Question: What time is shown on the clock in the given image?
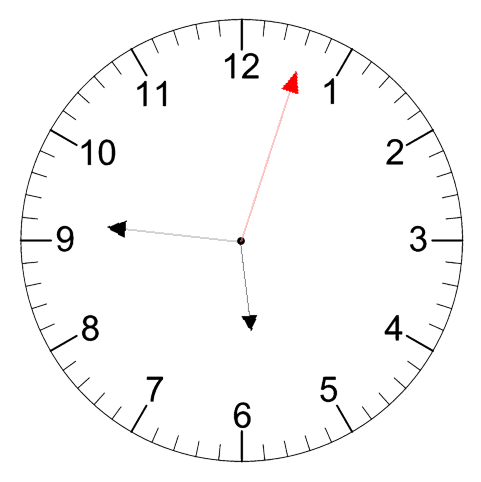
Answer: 05:46:03